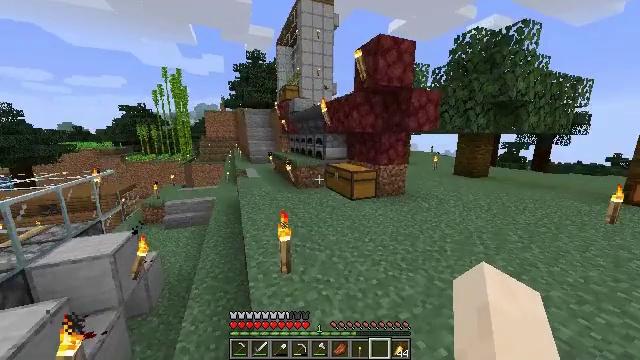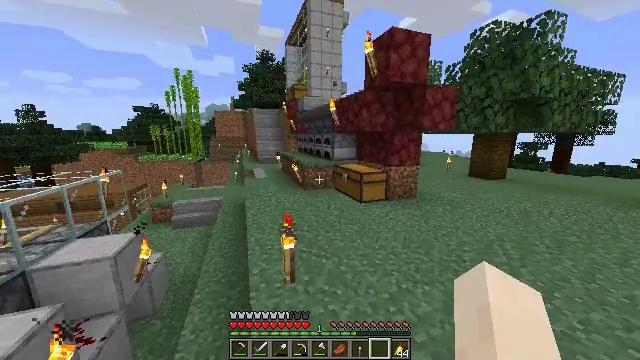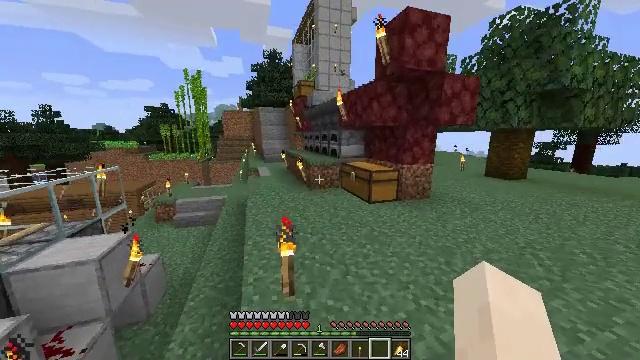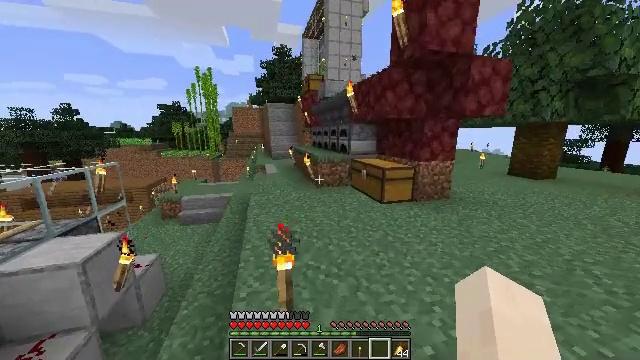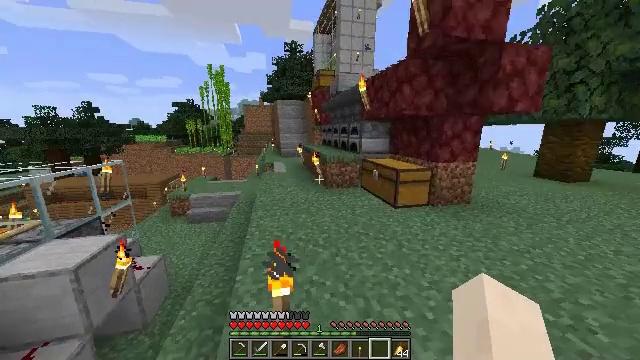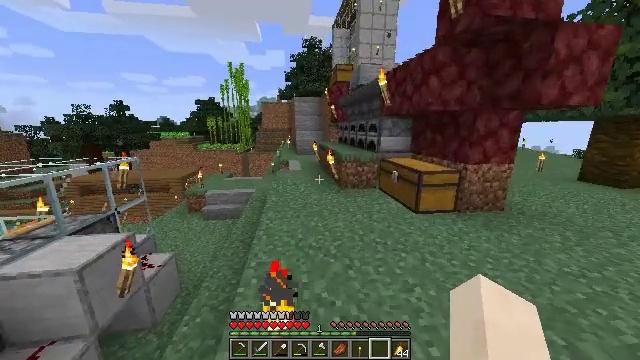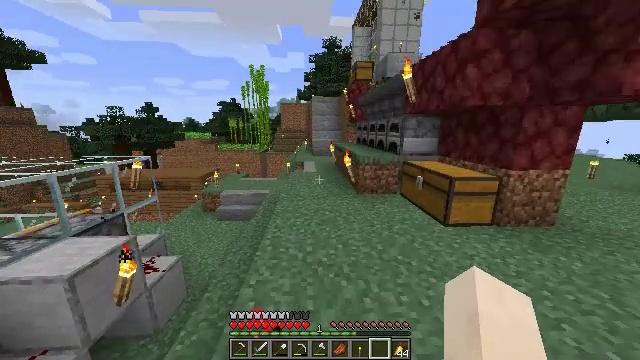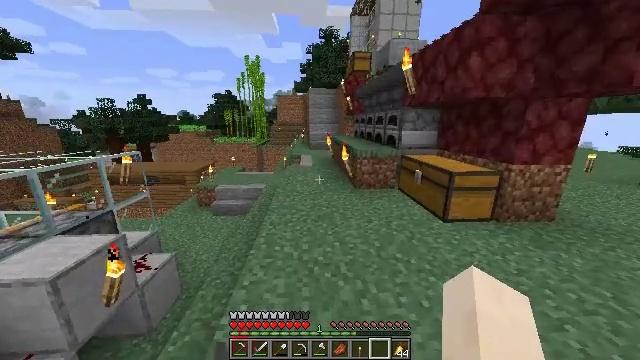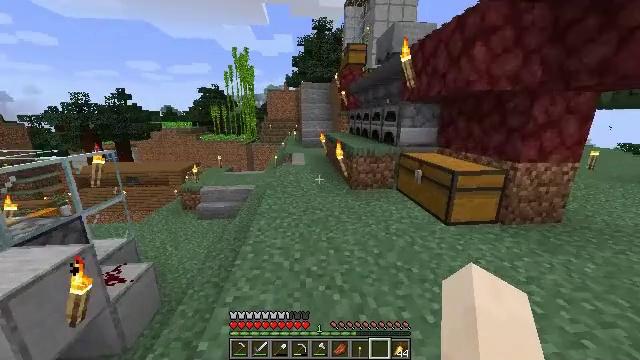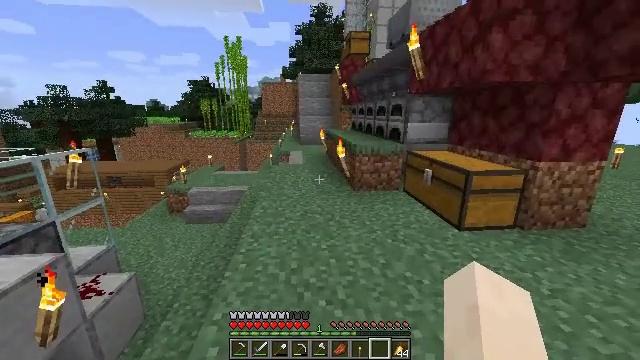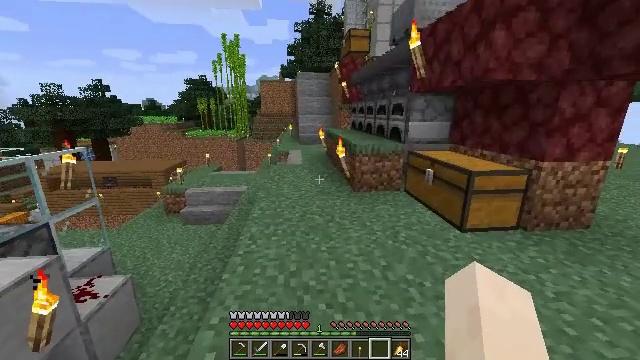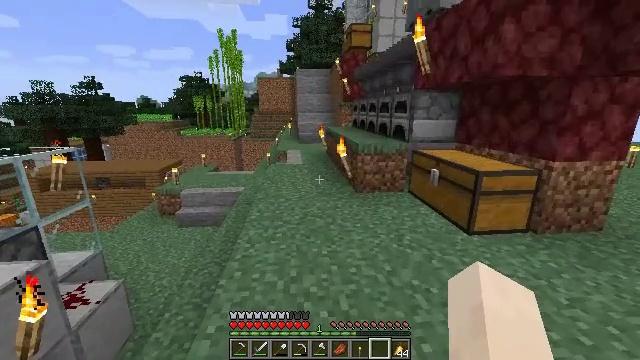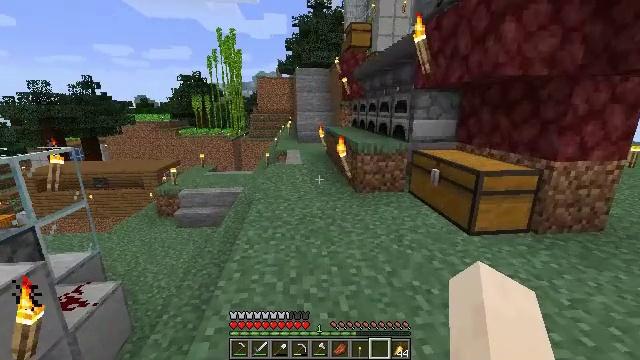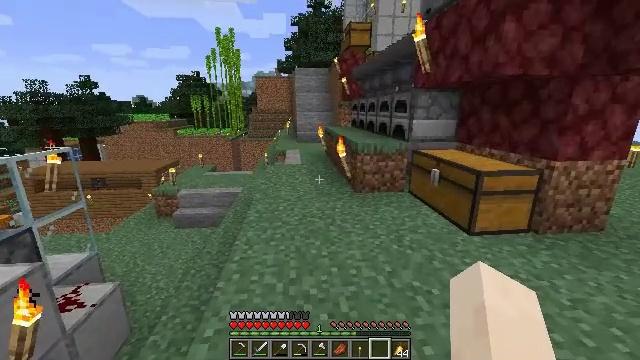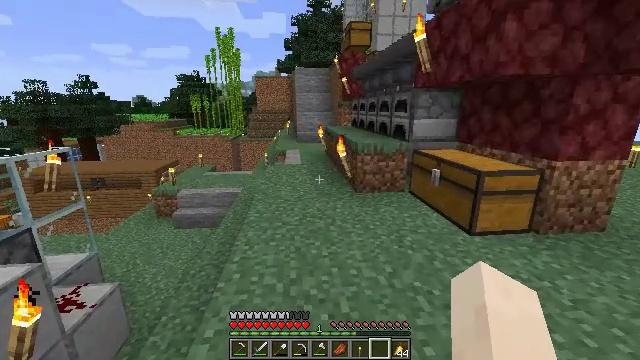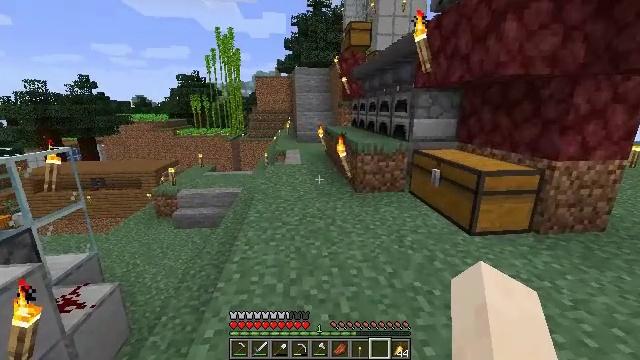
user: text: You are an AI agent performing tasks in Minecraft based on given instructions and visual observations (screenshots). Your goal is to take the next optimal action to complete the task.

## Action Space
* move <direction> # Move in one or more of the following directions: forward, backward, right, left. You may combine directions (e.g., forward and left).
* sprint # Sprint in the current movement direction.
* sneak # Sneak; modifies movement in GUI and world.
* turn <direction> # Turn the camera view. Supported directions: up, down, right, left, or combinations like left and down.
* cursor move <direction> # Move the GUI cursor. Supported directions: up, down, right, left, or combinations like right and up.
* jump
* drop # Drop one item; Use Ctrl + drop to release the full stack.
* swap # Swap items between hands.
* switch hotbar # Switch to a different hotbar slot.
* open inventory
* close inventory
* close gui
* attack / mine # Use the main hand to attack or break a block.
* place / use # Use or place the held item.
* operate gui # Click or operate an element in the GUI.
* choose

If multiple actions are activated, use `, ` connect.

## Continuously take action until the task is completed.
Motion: motion action
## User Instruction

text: Break the cocoa pod.
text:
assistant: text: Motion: move forward, turn left, jump
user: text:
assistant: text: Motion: move forward, turn left, jump
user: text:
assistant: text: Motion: move forward, turn left
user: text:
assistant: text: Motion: move forward, turn left
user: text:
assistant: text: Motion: move forward, turn left
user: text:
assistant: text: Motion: move forward, turn left
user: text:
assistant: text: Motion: turn down
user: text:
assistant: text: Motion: turn right
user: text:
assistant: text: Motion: no_op
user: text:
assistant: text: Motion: no_op
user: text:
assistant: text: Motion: no_op
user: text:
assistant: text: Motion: no_op
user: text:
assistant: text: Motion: no_op
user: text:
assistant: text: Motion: no_op
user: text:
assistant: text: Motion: no_op
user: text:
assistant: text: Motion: turn left
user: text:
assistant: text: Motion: turn left
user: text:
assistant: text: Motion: turn left and up
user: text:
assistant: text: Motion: turn left and up
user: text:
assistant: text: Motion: no_op
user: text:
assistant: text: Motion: no_op
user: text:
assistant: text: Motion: no_op
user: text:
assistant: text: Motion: no_op
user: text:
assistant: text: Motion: no_op
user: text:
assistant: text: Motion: no_op
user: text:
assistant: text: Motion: no_op
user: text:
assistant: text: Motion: no_op
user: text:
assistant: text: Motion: no_op
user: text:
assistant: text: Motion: no_op
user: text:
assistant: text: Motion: no_op